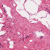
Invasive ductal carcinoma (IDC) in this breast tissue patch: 0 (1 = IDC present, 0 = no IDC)